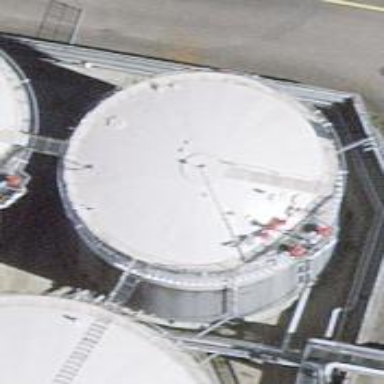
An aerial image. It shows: Industrial building housing storage tank.